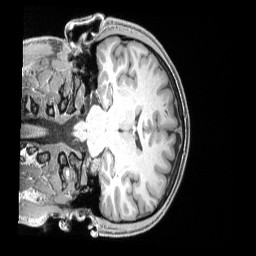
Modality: T1w
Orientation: coronal
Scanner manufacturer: siemens
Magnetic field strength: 3 T
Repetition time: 2.4 s
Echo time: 0.00222 s